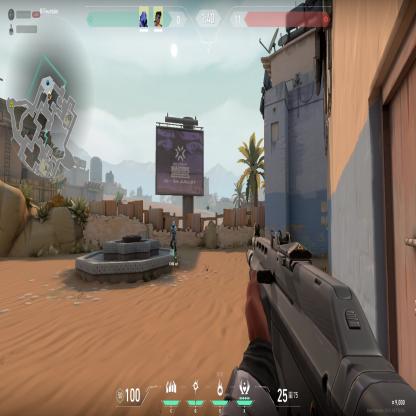
Label: teammate